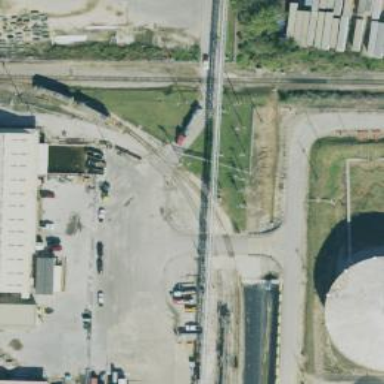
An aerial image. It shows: Abandoned railway yard.